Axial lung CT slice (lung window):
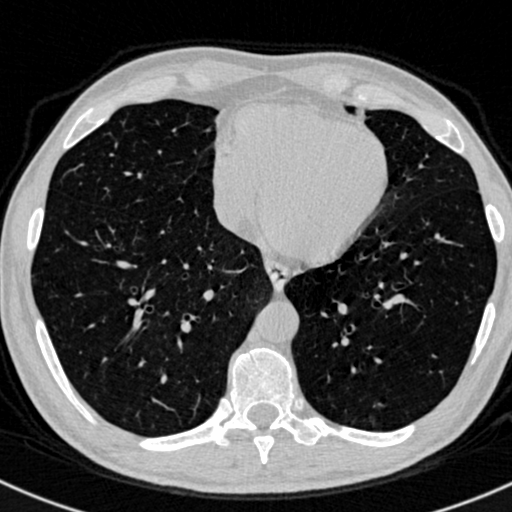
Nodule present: no